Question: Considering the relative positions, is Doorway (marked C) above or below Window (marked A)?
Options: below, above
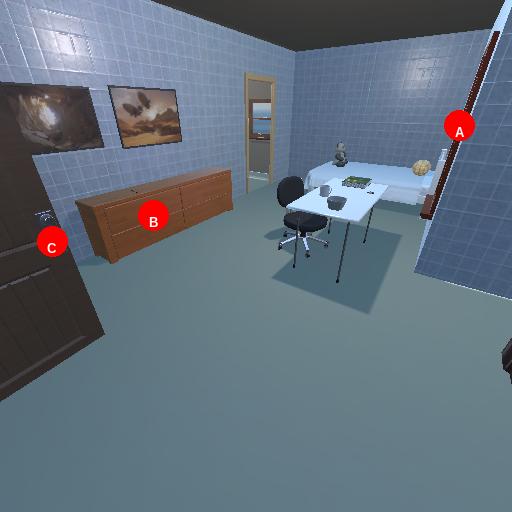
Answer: below